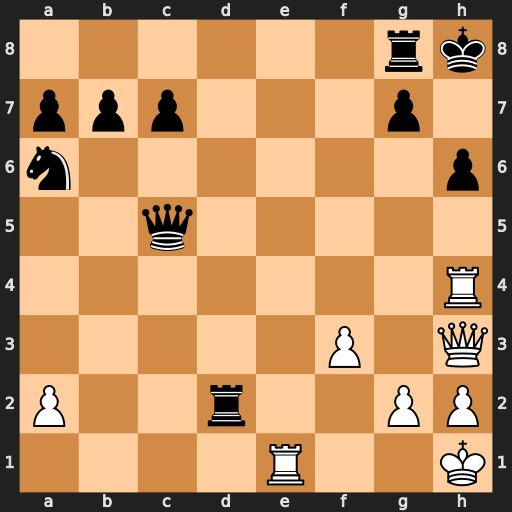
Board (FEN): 6rk/ppp3p1/n6p/2q5/7R/5P1Q/P2r2PP/4R2K
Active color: w
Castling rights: -
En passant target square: -
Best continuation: Rxh6+ gxh6 Qxh6#